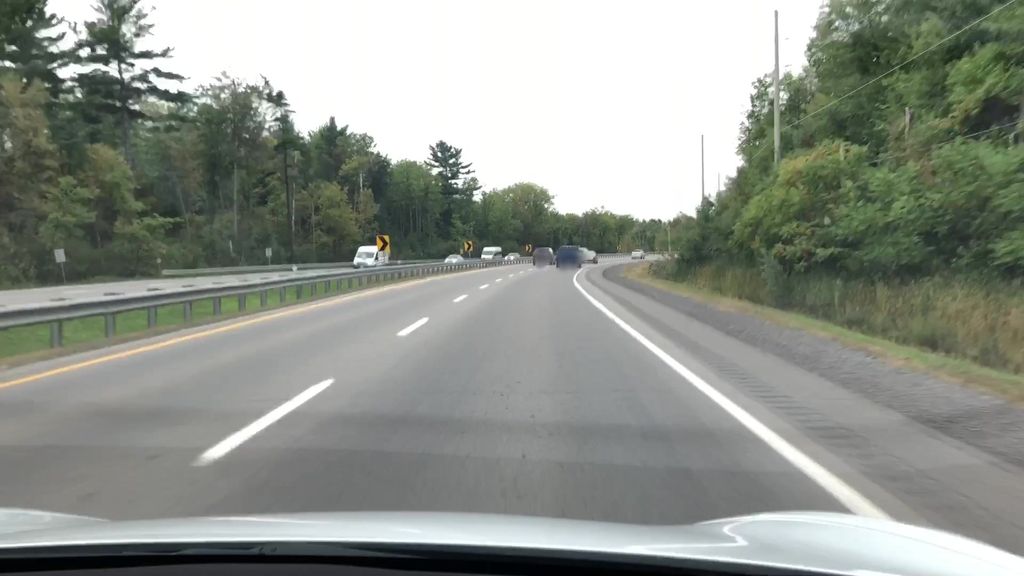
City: ottawa-gatineau